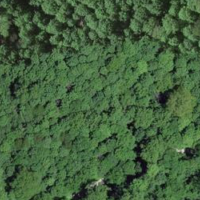
EUNIS habitat code: 41
Species observed at this site:
Cardamine flexuosa